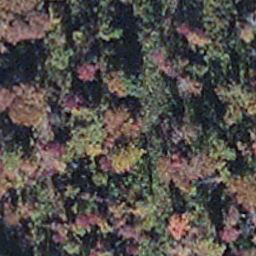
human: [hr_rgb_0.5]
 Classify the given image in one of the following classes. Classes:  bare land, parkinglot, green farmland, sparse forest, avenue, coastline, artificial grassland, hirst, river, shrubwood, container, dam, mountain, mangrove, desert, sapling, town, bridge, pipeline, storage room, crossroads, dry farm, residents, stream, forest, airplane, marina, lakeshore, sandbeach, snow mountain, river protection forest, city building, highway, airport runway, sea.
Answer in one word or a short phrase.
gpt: mangrove